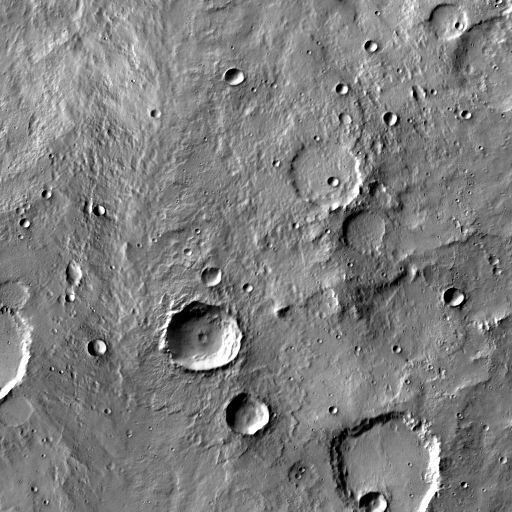
Crater classes present: Background, Other, Layered, Buried, Secondary